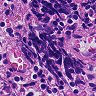
Metastatic tissue present: no